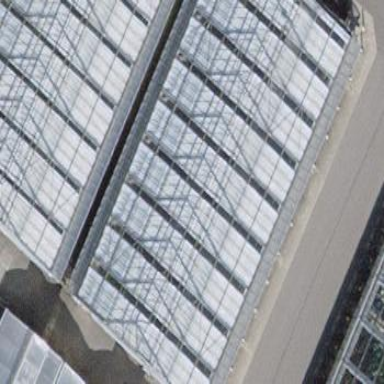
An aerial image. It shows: Greenhouse.